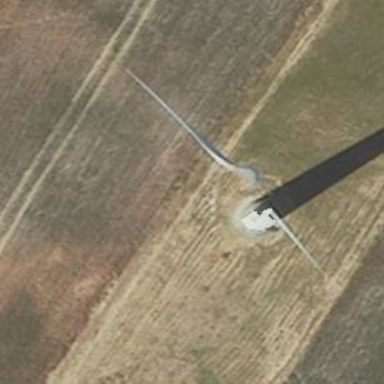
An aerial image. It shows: Wind generator powered by horizontal-axis wind turbine.